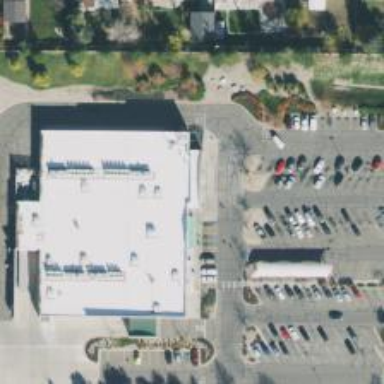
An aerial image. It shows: Supermarket.